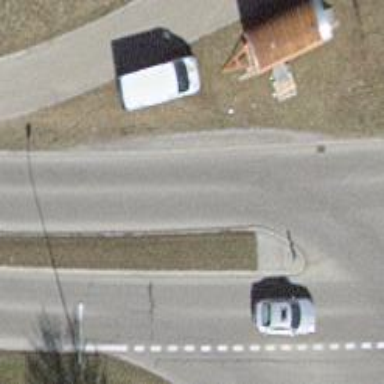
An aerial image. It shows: Secondary road with asphalt surface.